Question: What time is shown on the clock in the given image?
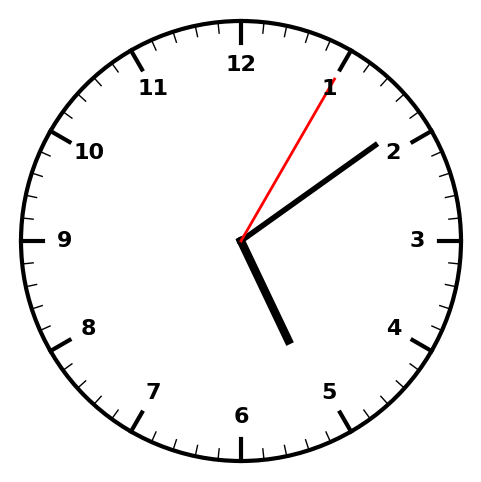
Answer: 05:09:05